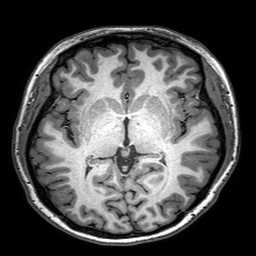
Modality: T1w
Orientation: coronal
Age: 21
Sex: female
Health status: healthy
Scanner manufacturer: philips
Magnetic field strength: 3 T